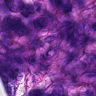
Metastatic tissue present: yes